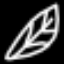
Label: leaf